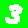
Digit: 3